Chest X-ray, PA view. Patient: 31 years old, sex F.
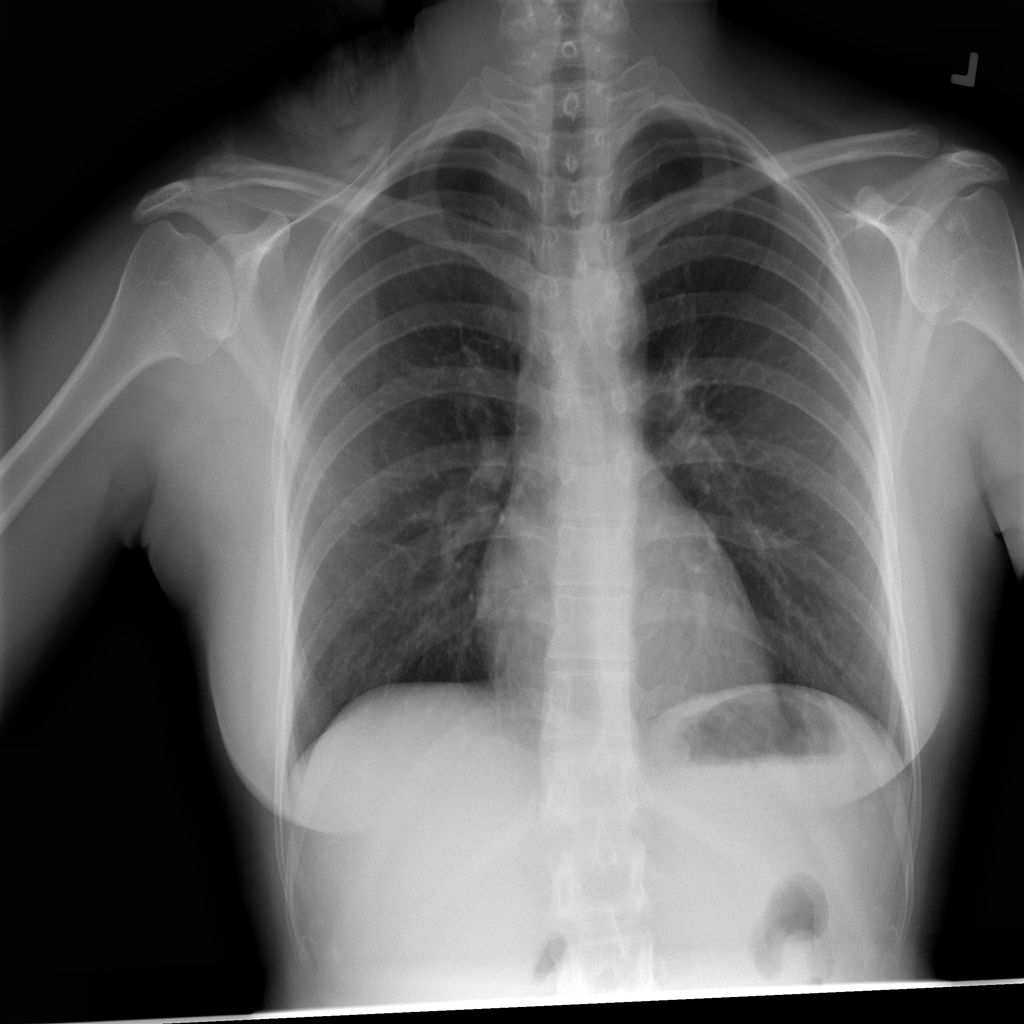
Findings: No Finding